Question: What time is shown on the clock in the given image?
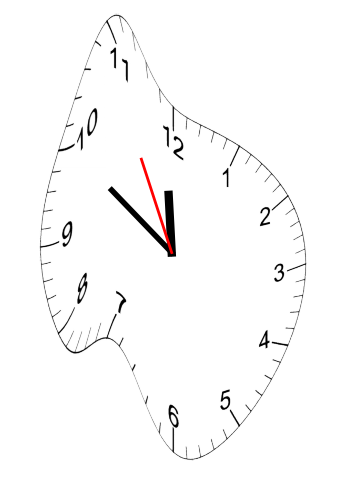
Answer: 11:49:55